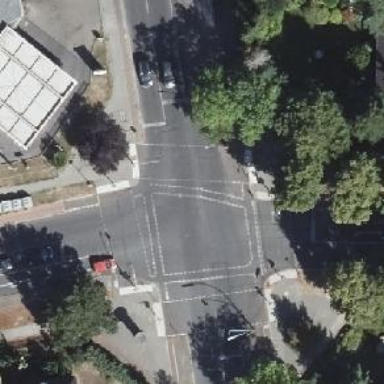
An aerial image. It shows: Footway with asphalt surface and crossing. The footway and cycleway both have asphalt surfaces.